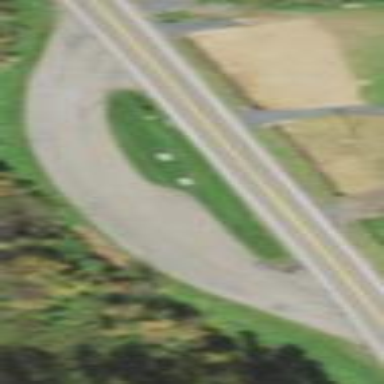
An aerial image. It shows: Rest area on the road.